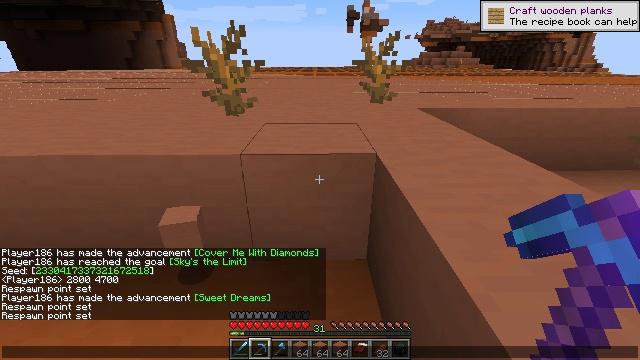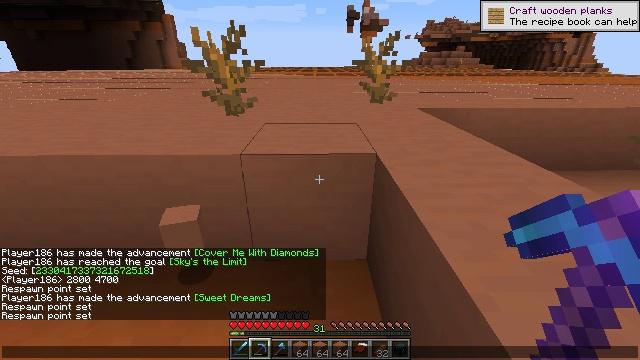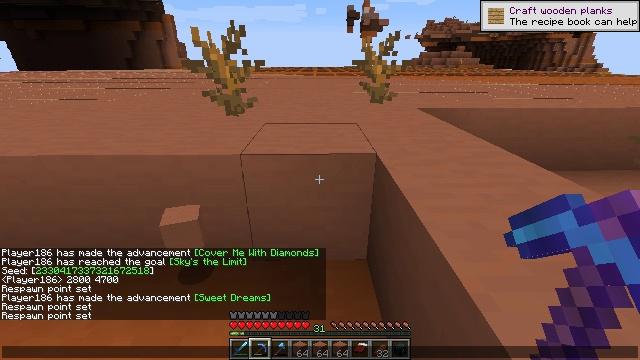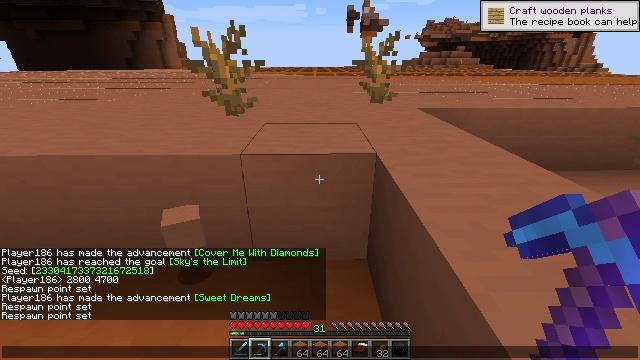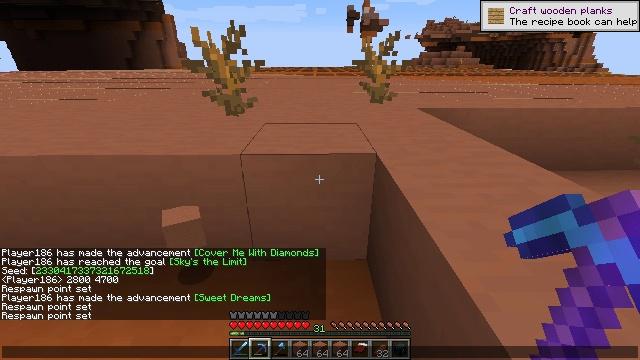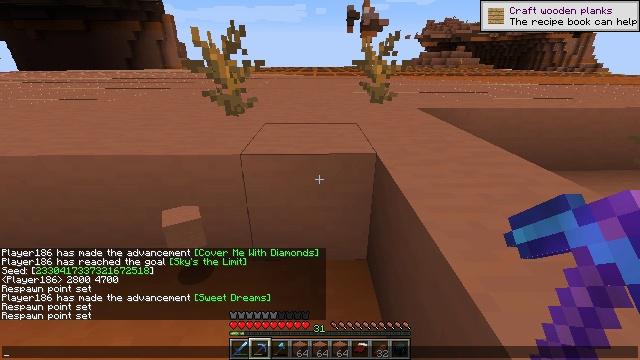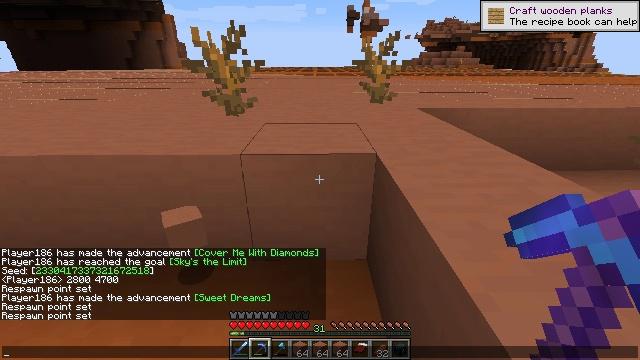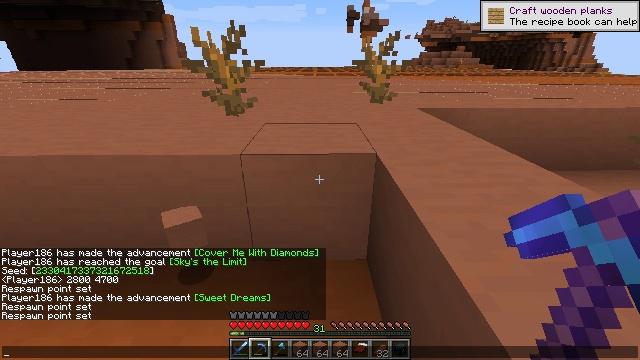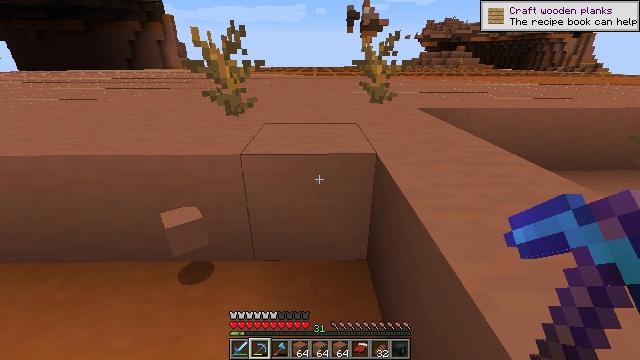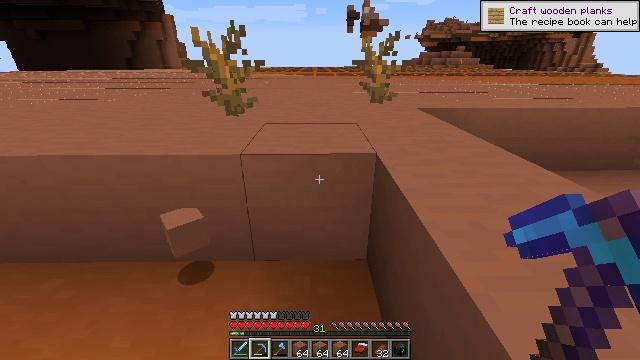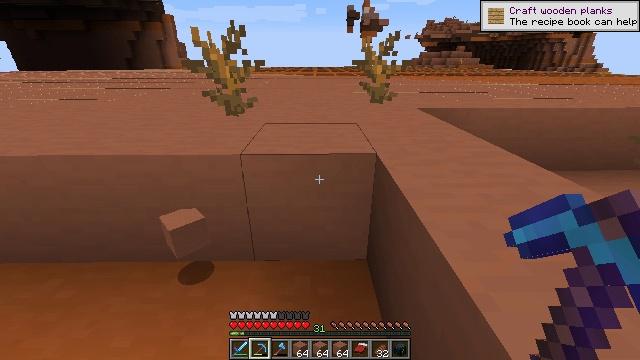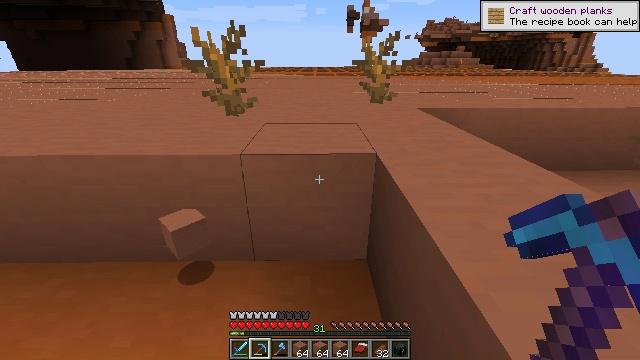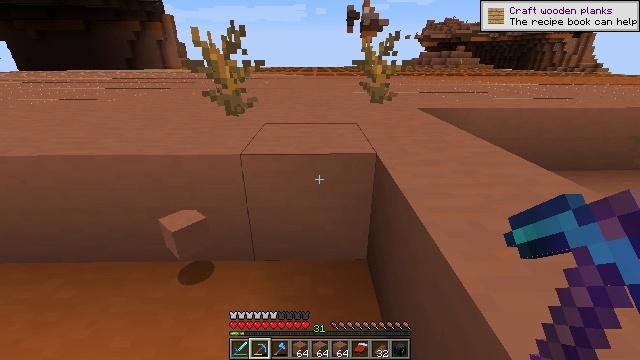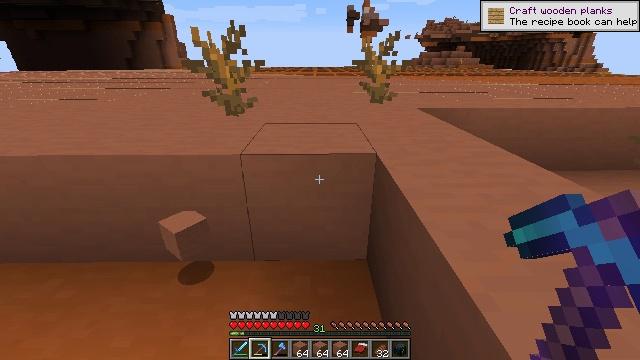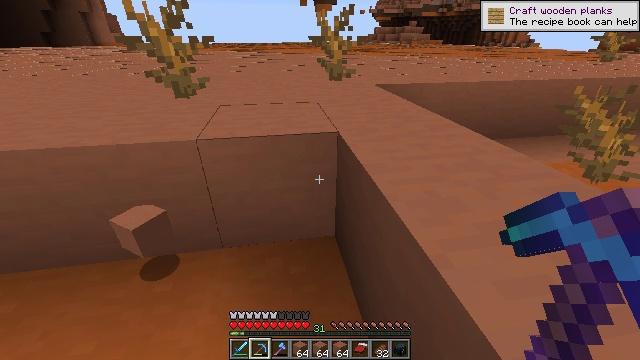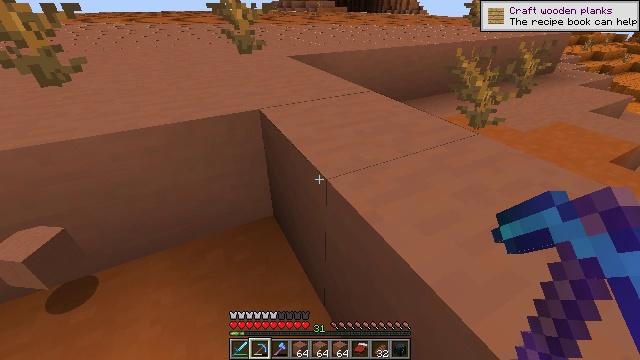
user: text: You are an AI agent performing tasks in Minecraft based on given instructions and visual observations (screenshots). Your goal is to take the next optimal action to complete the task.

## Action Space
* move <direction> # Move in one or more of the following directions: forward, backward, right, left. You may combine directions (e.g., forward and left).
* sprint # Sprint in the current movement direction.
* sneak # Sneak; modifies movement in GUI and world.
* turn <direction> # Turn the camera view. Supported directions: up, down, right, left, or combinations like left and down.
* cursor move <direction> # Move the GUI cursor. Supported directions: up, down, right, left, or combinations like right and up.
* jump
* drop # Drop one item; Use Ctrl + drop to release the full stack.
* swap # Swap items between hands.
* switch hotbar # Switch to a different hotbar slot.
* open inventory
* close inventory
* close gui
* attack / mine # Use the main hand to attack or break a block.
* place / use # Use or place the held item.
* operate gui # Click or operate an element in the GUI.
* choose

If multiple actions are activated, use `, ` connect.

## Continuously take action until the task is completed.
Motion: motion action
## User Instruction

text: Dig up the terracotta.
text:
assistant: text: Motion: no_op
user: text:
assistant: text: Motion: no_op
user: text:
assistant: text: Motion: no_op
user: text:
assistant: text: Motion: no_op
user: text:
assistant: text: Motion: no_op
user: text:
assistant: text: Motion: no_op
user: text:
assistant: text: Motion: no_op
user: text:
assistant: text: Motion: no_op
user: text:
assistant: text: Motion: close gui
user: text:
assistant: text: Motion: no_op
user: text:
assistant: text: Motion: no_op
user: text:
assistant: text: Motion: no_op
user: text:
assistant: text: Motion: no_op
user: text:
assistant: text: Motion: turn right and down
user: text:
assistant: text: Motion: turn right and down
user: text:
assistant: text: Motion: turn right and down
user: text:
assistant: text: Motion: turn right
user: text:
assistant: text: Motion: turn right and up, attack / mine
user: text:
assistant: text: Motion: attack / mine
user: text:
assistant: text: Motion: attack / mine
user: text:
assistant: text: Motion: attack / mine
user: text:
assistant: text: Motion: turn right, attack / mine
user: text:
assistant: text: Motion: turn right, attack / mine
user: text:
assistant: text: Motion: attack / mine